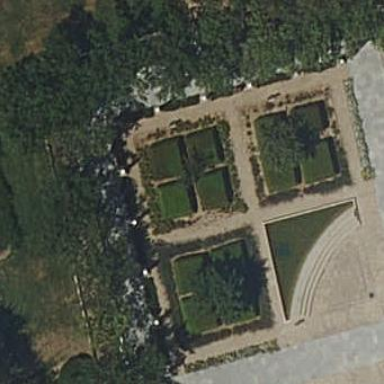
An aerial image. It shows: Garden surrounded by hedge.